Question: I have a content that I'd like to rate on multiple criteria.
Imagine this kind of model:
'''
class Content(models.Model):
name = models.CharField(max_length=50)
class Criteria(models.Model):
name = models.CharField(max_length=50)
content = models.ForeignKey(Content)
class ContRate(models.Model):
user = models.ForeignKey(User, help_text="Who rated ?")
crit = models.ForeignKey(Criteria)
rate = models.DecimalField()
'''
The user has a page displaying the content.
From this page, he can also rate the content on the criterias set

Question are:
Do you suggest to use a <URL> for this purpose ?
Or should I do a simple Ajax form to post the ratings ?
Any why should I do this ?
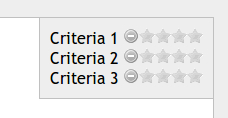
Answer: I would use a <URL>' but because it ease the forms construction in the view and the render in the template.
No need to worry with the form prefixes etc.
Your 'Ajax' call on the 'onclick' event (fired by a click on a star) should call a view with the 'ContRate' 'pk' (if present) and the 'rate' as parameters.
The view will instanciate a 'ContRateForm' (the same used in your previous 'modelformset_factory') whith those parameters, use the usual mechanisms of 'ModelForm' validation and database insert/update and finally render a 'json' response.